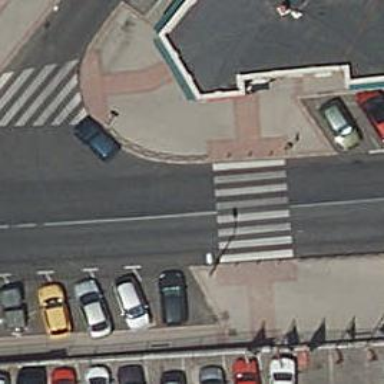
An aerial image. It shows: Marked crossing on footway.